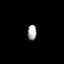
Tissue: lung
Cell type: Endothelial cells
Senescence score: 0.5817
Nuclear area (px): 140
Mean DAPI intensity: 162.321